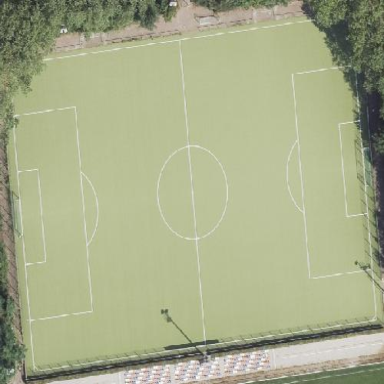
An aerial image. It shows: Soccer pitch for leisureland activities.